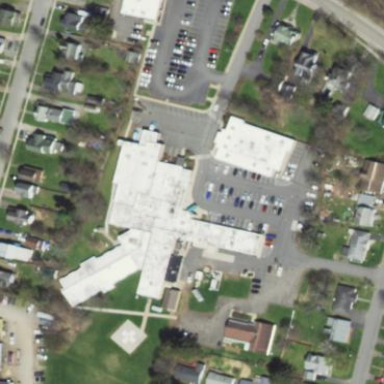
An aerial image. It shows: Healthcare facility identified as hospital.